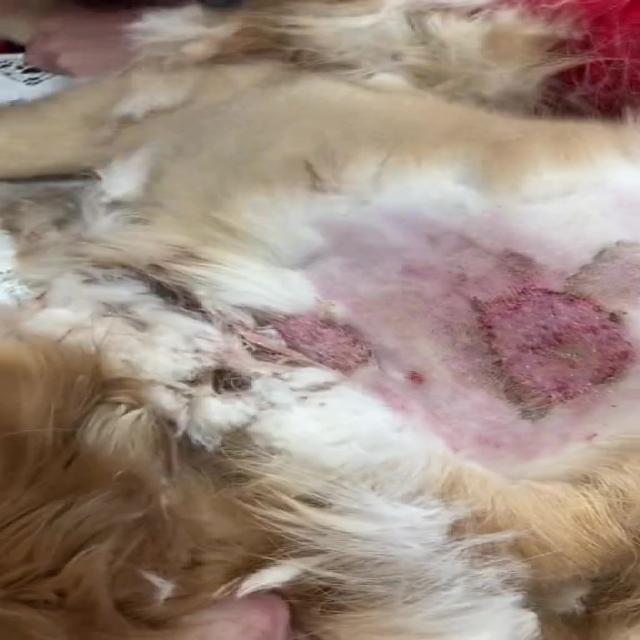
Canine dermatitis — inflammation of the skin presenting with erythema, pruritus, papules, and excoriation. May be allergic, contact, or atopic in origin.